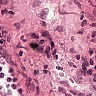
Metastatic tissue present: no